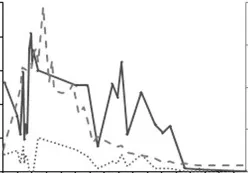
The percentage of totally and partially CD59-deficient red blood cells in patients 1-6 [(A-F), respectively]. For patients 1, 3, 5, and 6 who had intravascular hemolysis, the lactate dehydrogenase levels (LD) are shown at right on the Y-axis as values in relation to the upper limit of normal (A,C,E,F).
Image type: pathology (immunostaining)